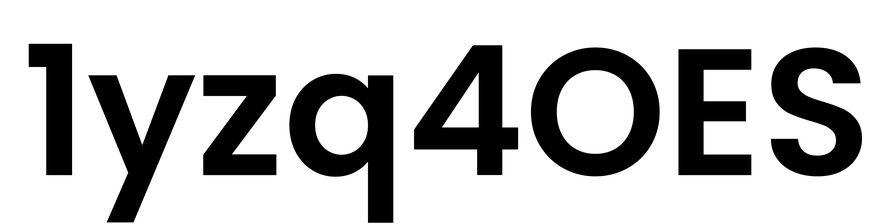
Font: Poppins-SemiBold